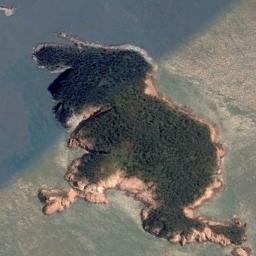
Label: island